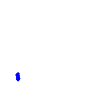
Particle: proton